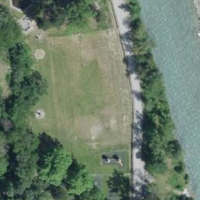
EUNIS habitat code: 53
Species observed at this site:
Primula veris
Corylus avellana